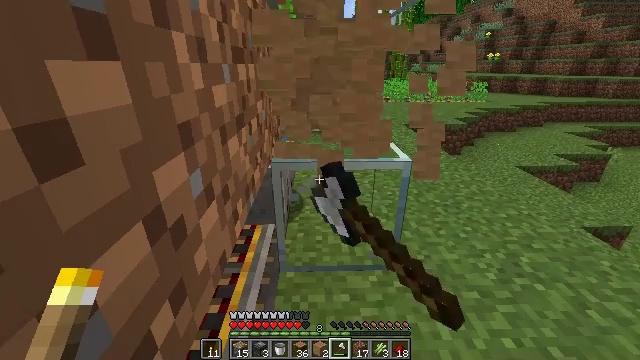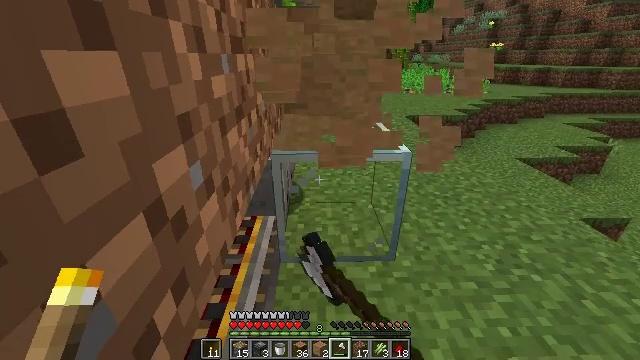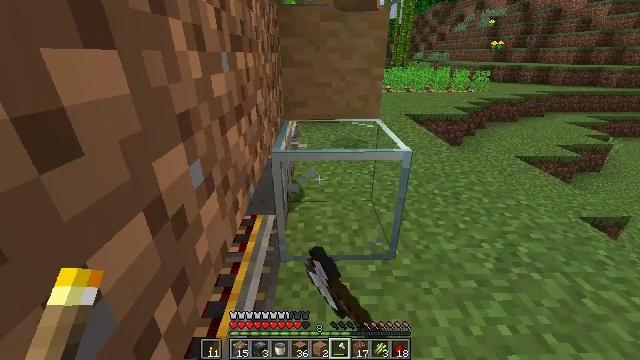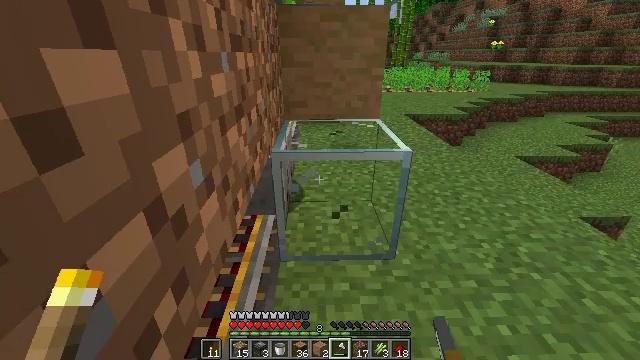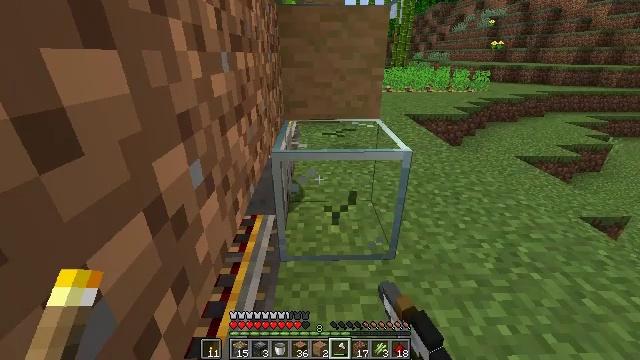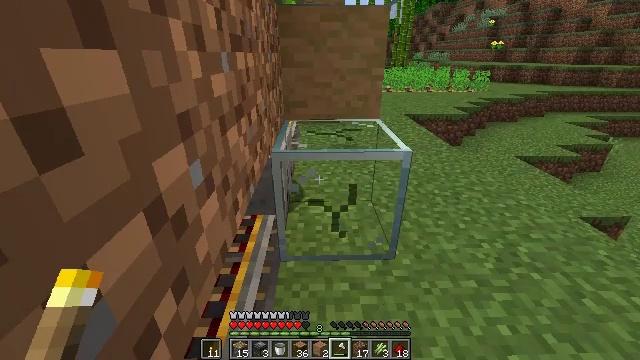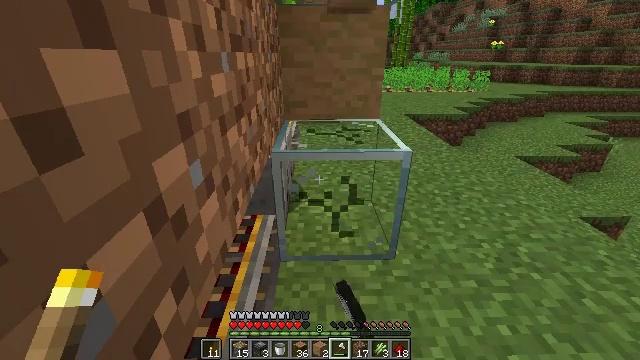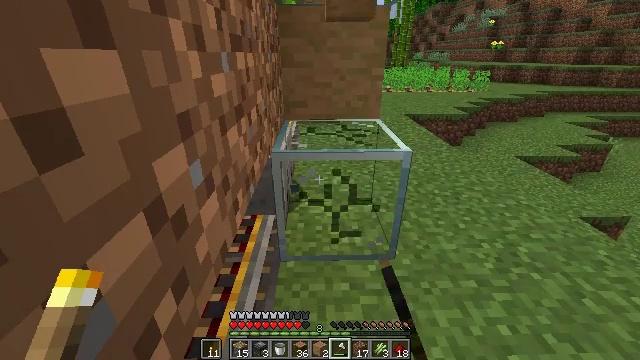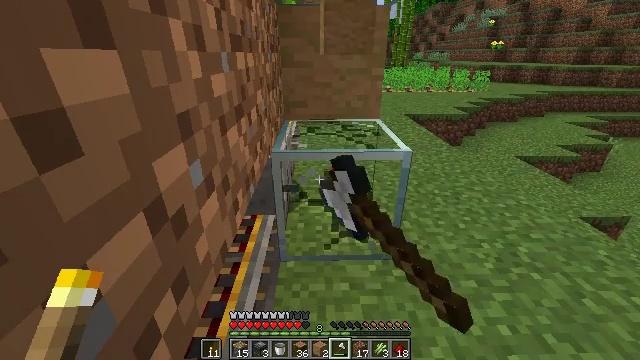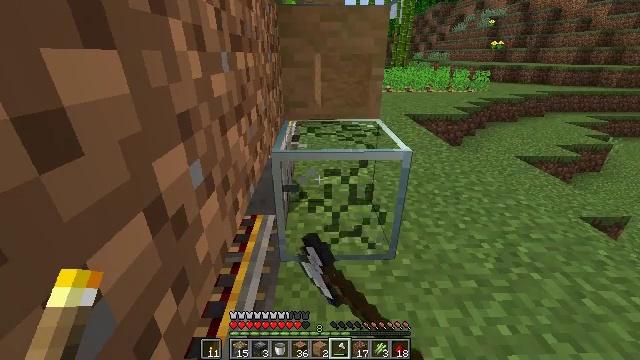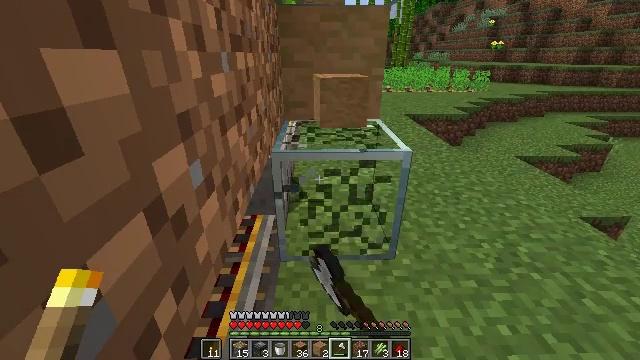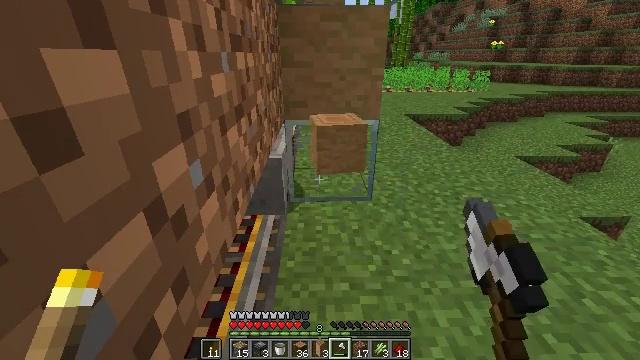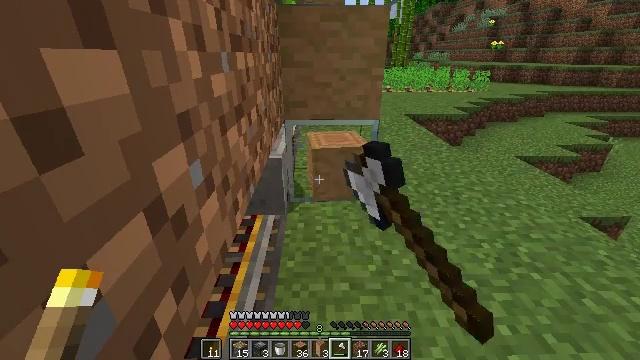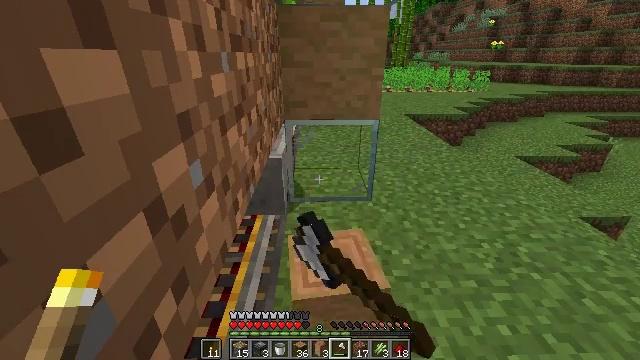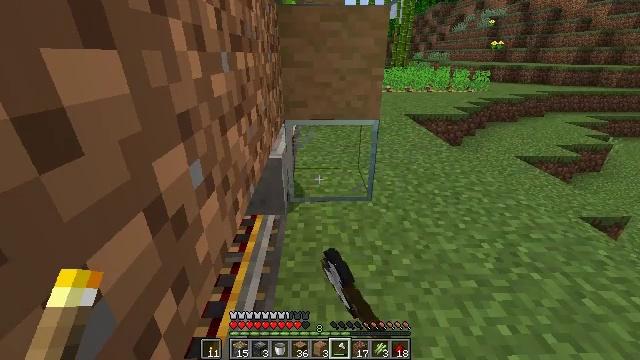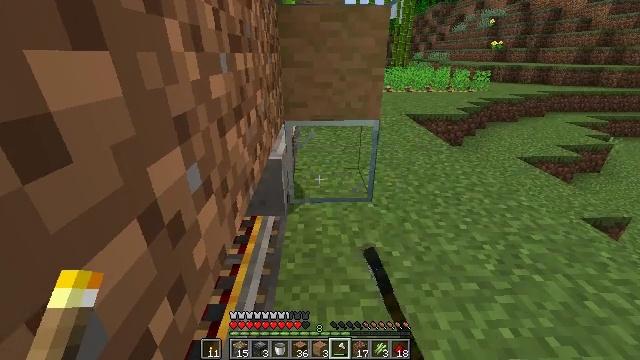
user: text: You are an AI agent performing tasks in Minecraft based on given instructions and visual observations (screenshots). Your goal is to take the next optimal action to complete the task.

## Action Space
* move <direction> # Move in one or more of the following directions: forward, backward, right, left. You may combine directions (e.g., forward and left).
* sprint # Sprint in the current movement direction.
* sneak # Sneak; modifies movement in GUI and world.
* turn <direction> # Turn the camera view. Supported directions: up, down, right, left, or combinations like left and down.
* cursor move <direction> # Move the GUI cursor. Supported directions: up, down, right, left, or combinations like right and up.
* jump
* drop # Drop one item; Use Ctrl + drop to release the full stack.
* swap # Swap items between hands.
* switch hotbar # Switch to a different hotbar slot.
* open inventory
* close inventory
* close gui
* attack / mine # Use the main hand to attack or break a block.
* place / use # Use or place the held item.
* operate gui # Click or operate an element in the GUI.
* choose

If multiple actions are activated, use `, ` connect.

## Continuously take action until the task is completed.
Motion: motion action
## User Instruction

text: Remove the glass to use the space.
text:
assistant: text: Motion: turn down, attack / mine
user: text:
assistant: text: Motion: attack / mine
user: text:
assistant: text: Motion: attack / mine
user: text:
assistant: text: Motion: attack / mine
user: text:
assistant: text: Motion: attack / mine
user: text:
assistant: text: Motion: attack / mine
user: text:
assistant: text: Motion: attack / mine
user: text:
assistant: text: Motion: attack / mine
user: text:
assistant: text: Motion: attack / mine
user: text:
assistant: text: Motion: attack / mine
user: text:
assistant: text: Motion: attack / mine
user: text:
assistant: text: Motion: attack / mine
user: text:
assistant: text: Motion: attack / mine
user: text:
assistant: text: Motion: attack / mine
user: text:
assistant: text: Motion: move forward, attack / mine
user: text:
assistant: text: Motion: no_op